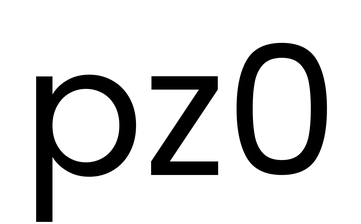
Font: Poppins-Regular